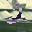
Label: 2